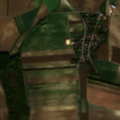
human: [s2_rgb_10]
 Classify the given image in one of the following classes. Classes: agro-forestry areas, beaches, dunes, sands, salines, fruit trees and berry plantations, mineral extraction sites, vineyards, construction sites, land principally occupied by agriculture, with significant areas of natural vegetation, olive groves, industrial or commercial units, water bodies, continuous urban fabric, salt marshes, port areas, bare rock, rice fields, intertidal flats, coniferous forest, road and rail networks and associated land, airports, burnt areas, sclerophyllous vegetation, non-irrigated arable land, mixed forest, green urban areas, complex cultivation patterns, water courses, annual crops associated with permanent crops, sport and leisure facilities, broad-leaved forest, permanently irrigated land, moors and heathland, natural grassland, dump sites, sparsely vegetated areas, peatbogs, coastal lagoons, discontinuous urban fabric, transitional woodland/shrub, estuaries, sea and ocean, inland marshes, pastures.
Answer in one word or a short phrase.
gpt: discontinuous urban fabric, non-irrigated arable land, transitional woodland/shrub